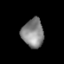
Tissue: lung
Cell type: Others
Senescence score: 0.2107
Nuclear area (px): 614
Mean DAPI intensity: 133.868